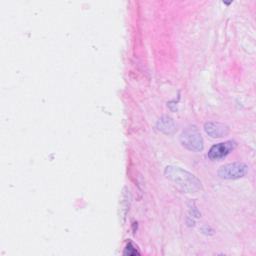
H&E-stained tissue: Breast